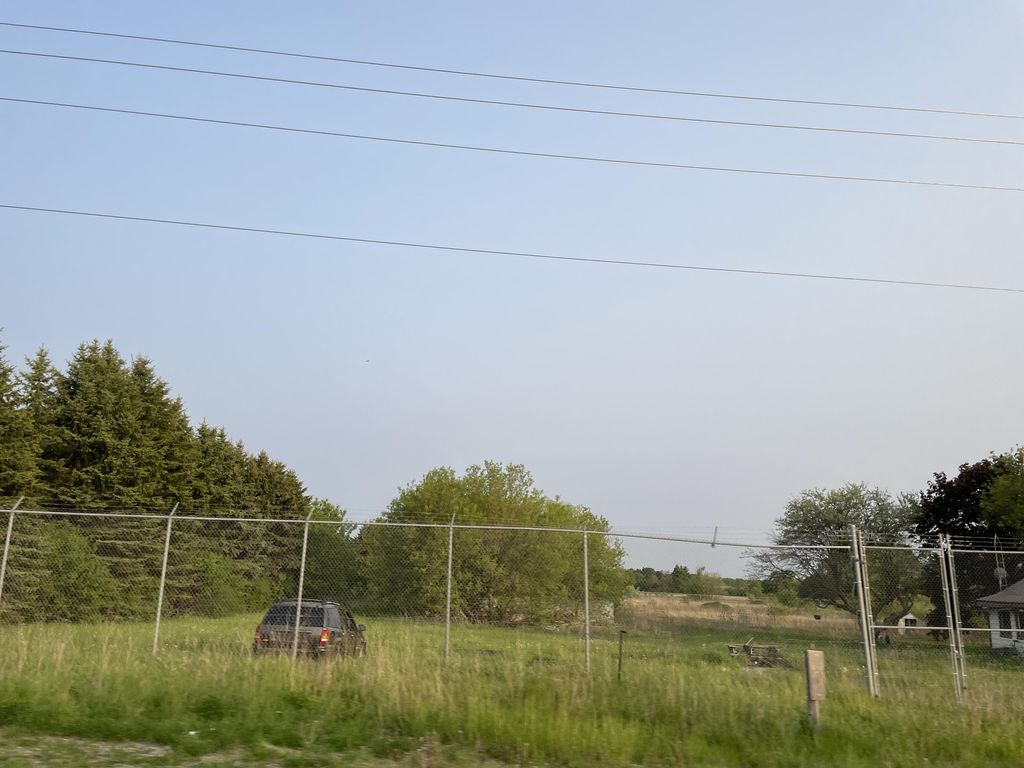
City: kitchener-waterloo